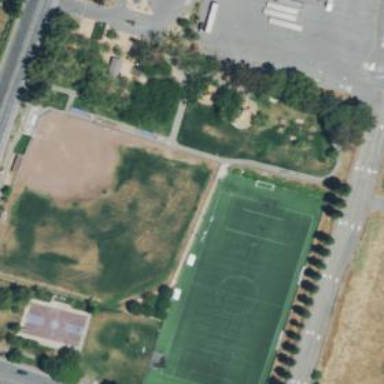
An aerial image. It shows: Soccer pitch for outdoor sports and leisure activities.